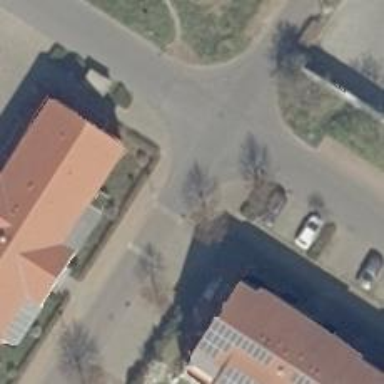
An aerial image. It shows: Unmarked crossing on the road.